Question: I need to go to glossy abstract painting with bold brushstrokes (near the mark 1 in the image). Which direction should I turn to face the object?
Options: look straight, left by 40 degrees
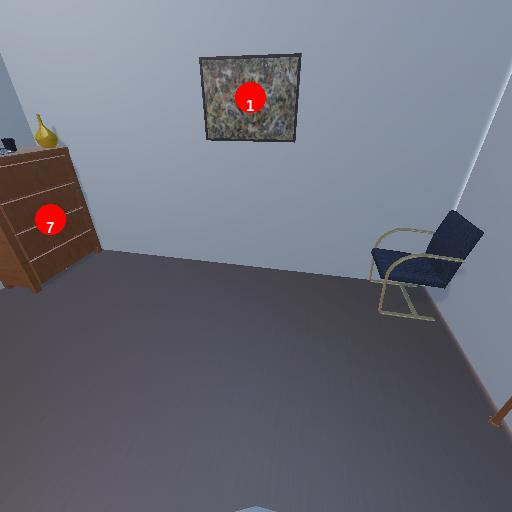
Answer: look straight